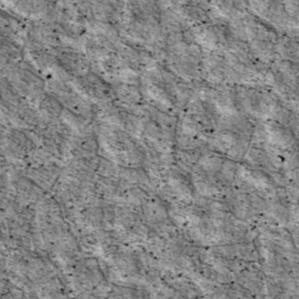
Label: non_frost